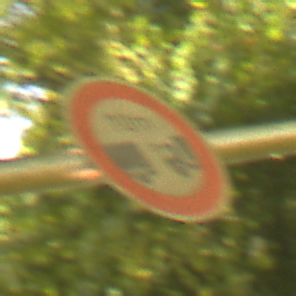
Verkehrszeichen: VerbotUnterschreitenMindestabstand
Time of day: SunriseSunset
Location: Outdoor (Nature)
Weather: PartlyCloudy
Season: NotSpecified
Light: Natural